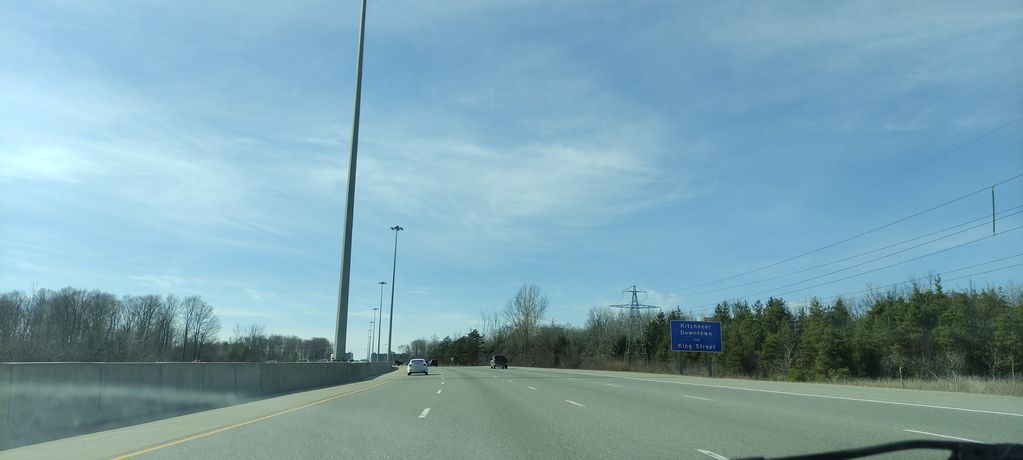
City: kitchener-waterloo